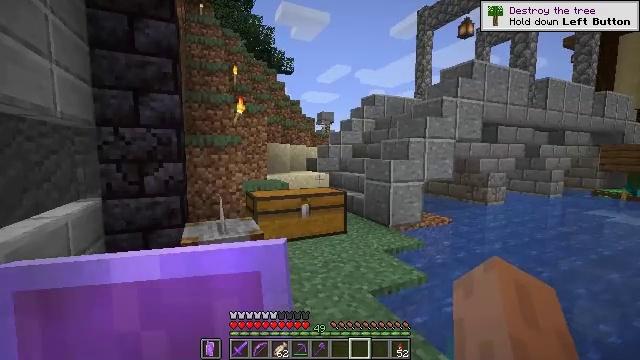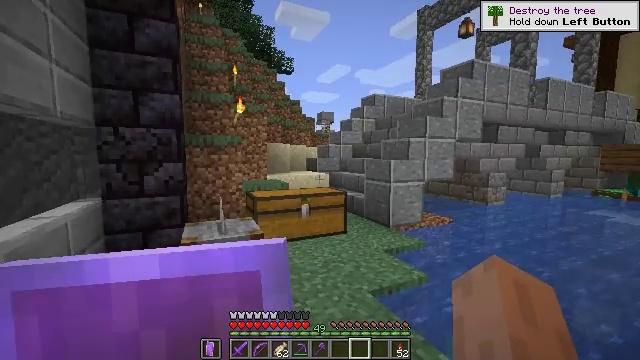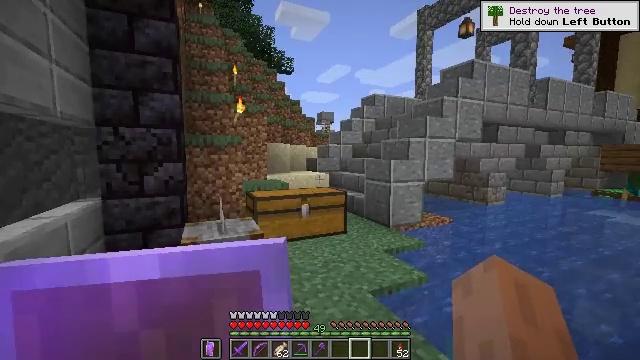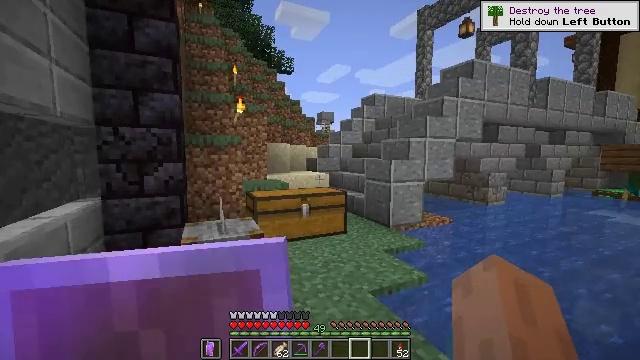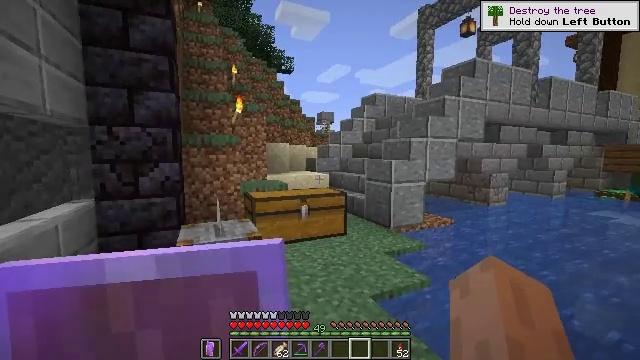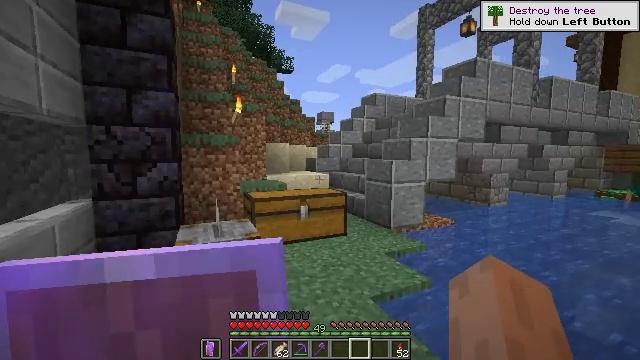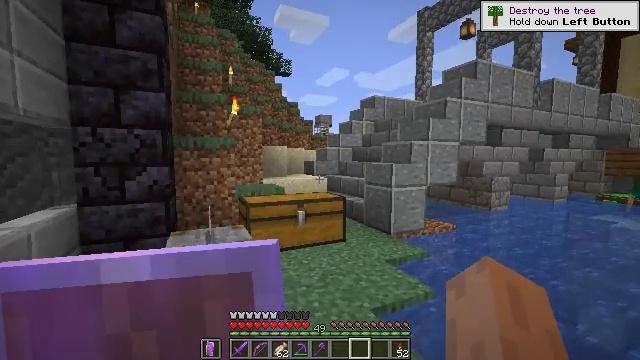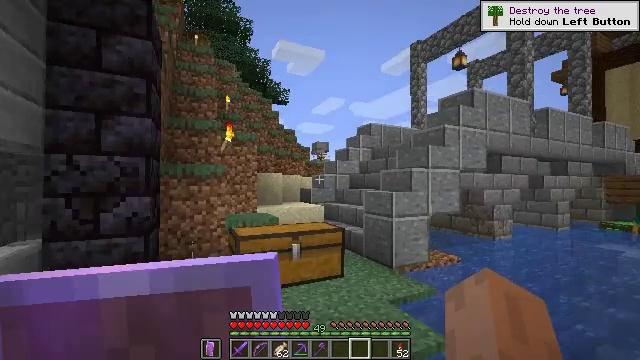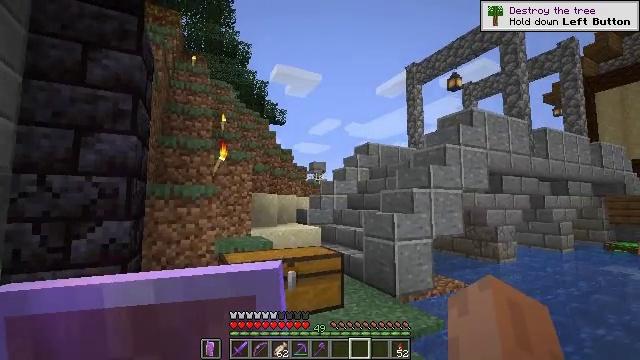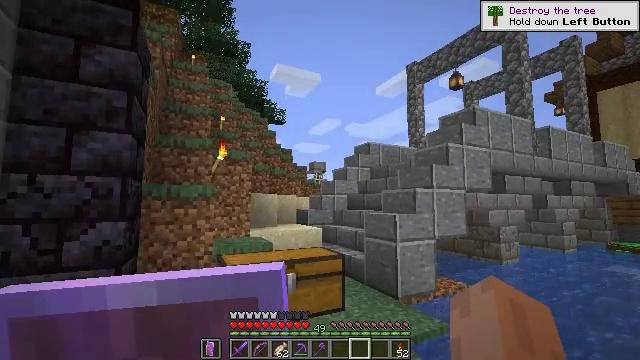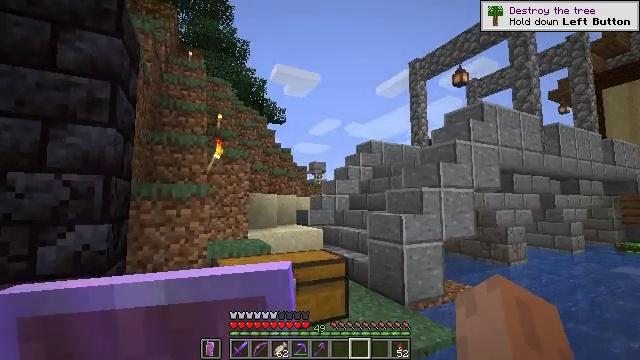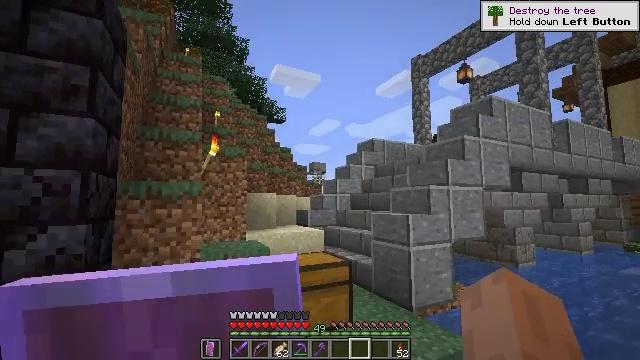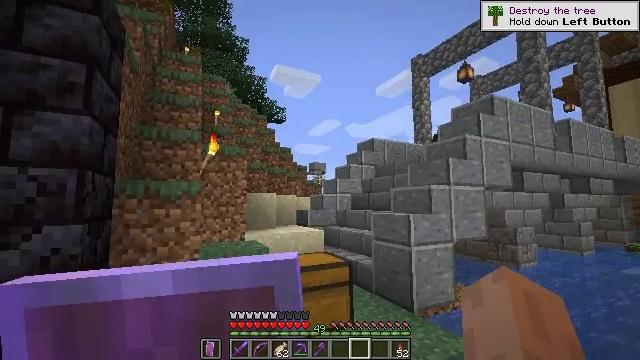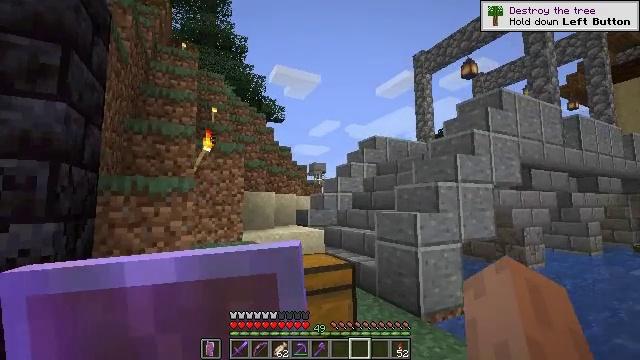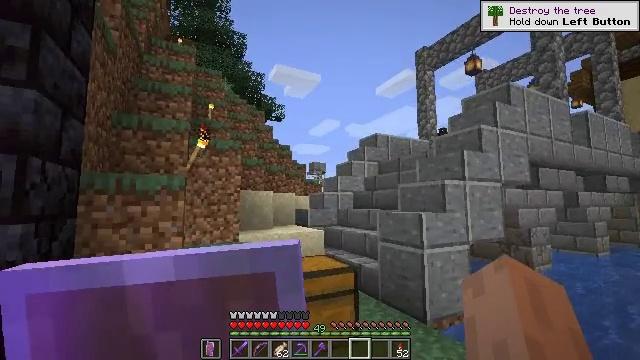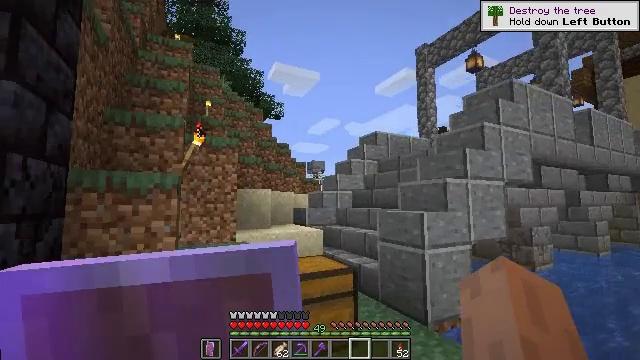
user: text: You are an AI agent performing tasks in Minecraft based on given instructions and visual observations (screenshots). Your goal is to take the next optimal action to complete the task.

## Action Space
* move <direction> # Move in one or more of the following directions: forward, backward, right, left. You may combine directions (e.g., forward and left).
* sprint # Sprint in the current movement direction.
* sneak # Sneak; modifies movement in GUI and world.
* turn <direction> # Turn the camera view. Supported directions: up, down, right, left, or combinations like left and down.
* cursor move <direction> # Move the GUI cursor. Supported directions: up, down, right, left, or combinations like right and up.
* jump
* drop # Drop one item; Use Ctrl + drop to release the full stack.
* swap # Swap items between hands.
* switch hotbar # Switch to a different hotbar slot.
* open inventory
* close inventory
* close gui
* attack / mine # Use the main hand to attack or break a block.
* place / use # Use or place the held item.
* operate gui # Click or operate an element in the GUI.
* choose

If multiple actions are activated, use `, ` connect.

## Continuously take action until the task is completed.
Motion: motion action
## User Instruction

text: Dismantle the sticky piston for reuse.
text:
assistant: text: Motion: no_op
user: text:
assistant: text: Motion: no_op
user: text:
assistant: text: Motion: no_op
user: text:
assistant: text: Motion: move forward
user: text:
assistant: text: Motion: move forward
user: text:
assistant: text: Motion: move forward
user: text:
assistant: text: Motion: move forward, turn up
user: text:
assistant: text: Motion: move forward, turn up
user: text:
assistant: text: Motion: move forward
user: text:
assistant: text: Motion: move forward
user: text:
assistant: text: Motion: move forward
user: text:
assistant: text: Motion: move forward
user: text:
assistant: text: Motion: move forward
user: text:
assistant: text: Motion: no_op
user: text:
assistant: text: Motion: no_op
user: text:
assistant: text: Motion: turn right and down
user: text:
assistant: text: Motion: turn right and down
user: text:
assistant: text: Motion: turn down
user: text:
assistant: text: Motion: no_op
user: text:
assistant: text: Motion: no_op
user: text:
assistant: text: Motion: no_op
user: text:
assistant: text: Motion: no_op
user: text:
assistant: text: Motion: no_op
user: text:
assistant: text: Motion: no_op
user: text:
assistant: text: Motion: no_op
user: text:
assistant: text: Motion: no_op
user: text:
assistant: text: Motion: no_op
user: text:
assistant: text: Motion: move forward
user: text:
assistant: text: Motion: move forward
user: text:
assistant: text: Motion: move forward